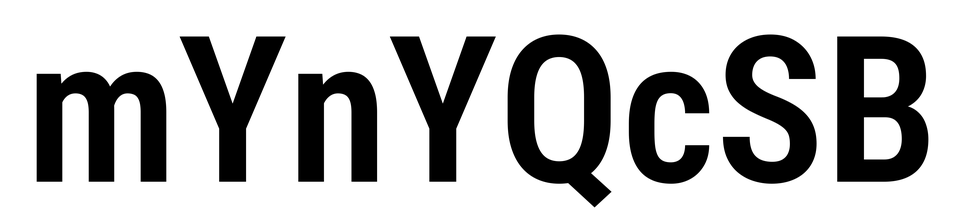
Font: Roboto_Condensed_SemiBold